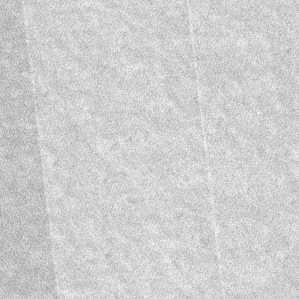
Label: frost